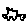
Label: car